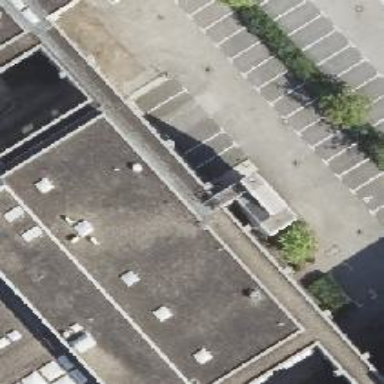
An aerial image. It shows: Hospital building.